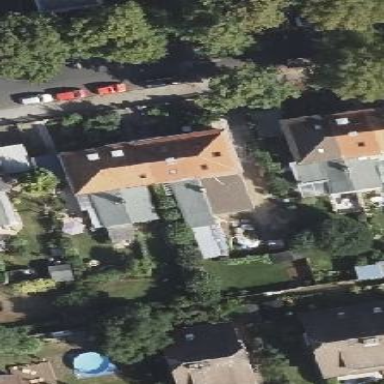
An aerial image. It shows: Terrace building.